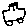
Label: car